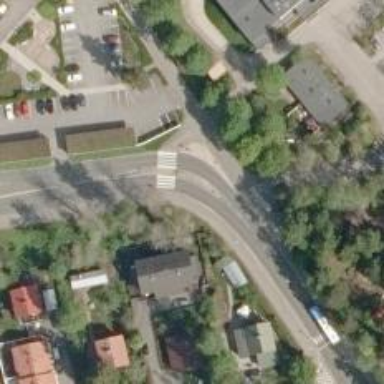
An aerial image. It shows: Tertiary road.